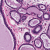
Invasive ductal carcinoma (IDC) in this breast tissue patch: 0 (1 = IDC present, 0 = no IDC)